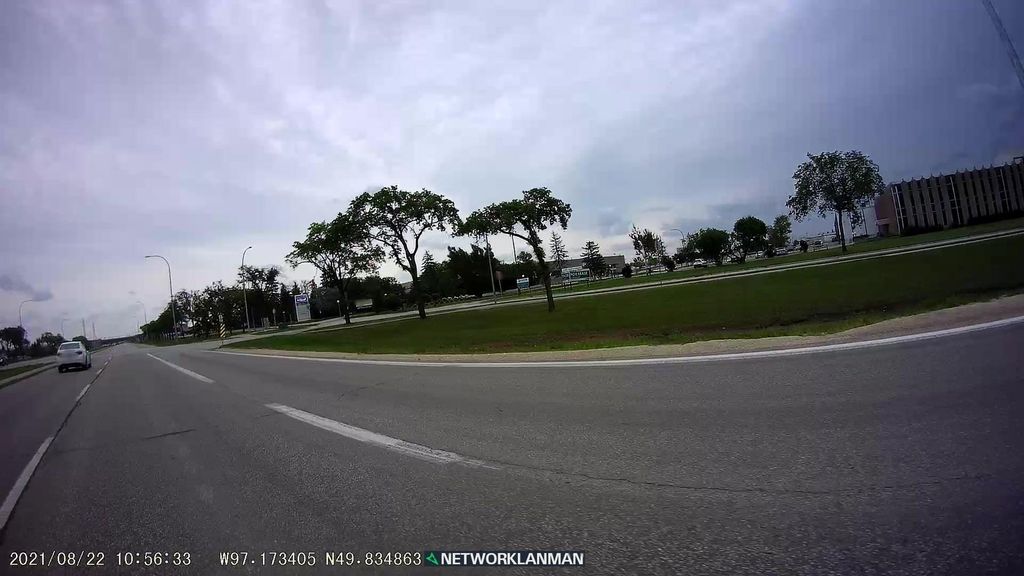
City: winnipeg